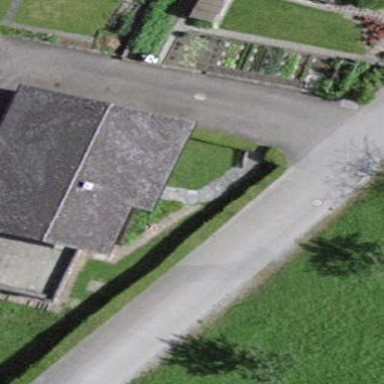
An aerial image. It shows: Detached building.